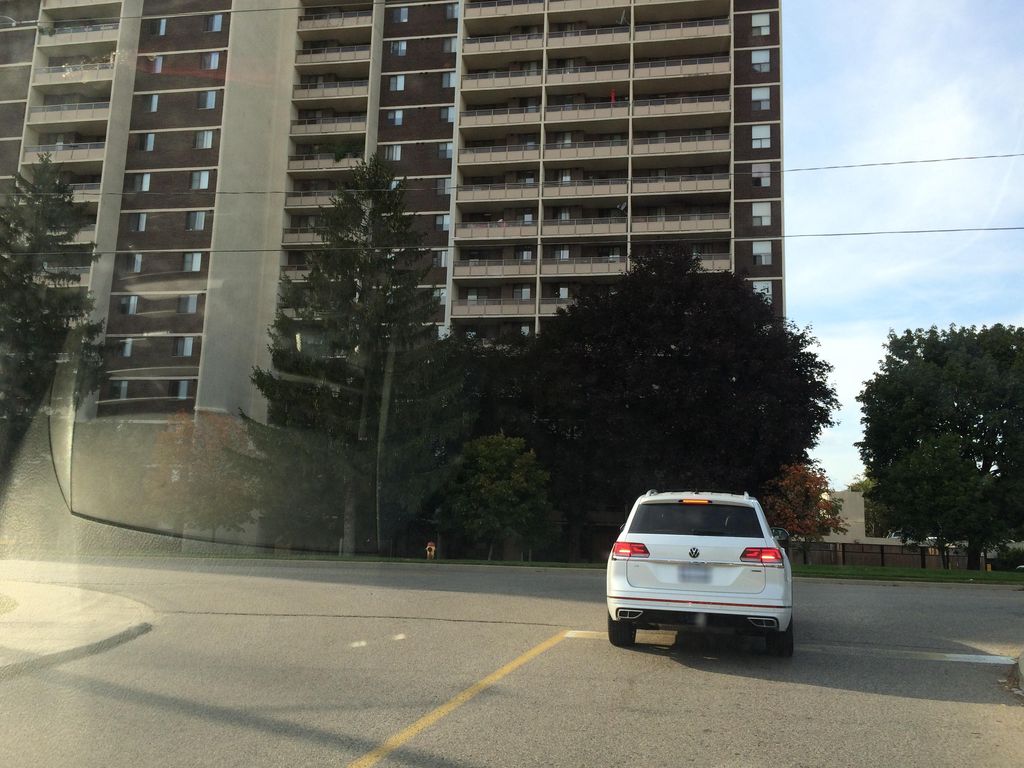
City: kitchener-waterloo